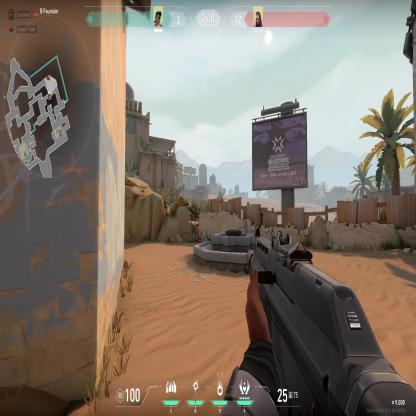
Label: enemy